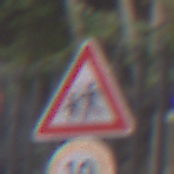
Verkehrszeichen: KinderRechts
Zusatzzeichen unten: Geschwindigkeit10
Umgebung: Outdoor, Urban
Tageszeit: MorningAfternoon
Wetter: Overcast
Licht: Natural
Jahreszeit: NotSpecified
Kontrast: LowContrast